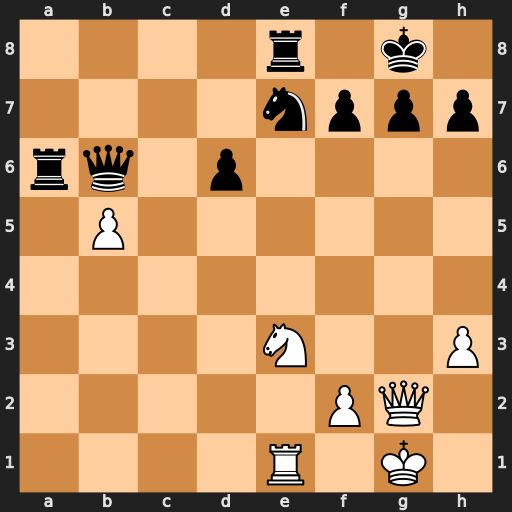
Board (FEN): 4r1k1/4nppp/rq1p4/1P6/8/4N2P/5PQ1/4R1K1
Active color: w
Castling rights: -
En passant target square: -
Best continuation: Nf5 g6 bxa6